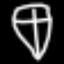
Label: diamond